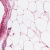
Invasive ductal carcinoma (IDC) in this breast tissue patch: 0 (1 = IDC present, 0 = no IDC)